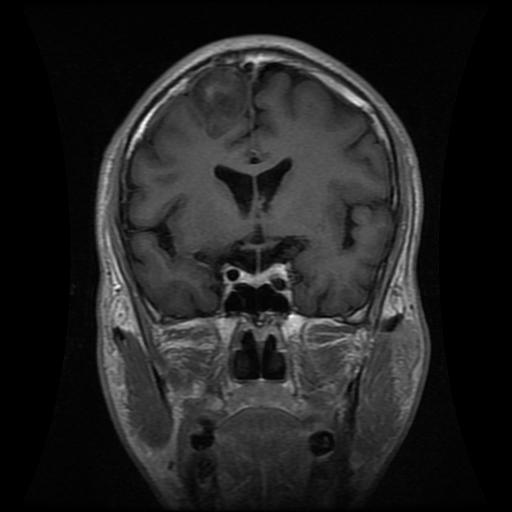
Label: glioma